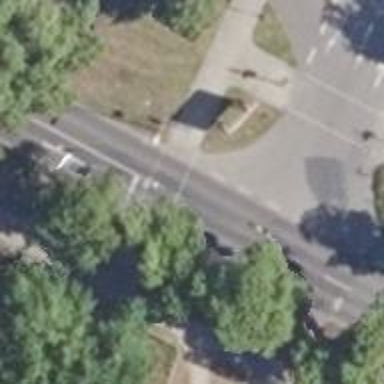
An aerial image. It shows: Crossing on the footway with traffic signals.